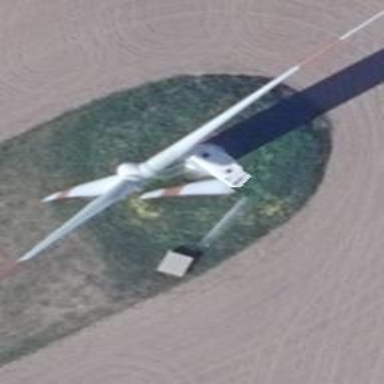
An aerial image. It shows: Wind power generator employing wind turbines.